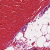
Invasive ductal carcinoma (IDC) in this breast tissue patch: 0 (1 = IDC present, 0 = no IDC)